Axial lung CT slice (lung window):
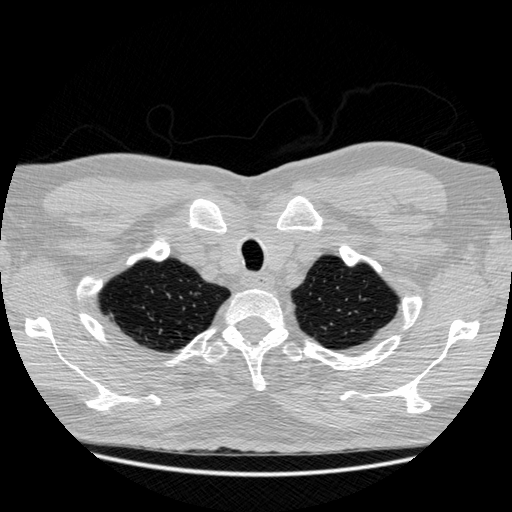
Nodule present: no